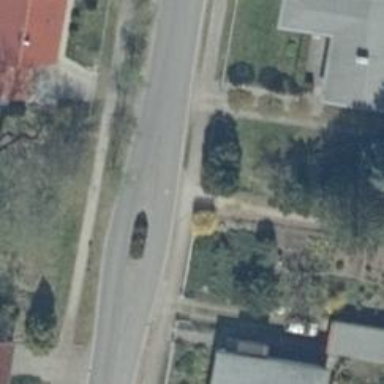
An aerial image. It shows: Traffic calming island.